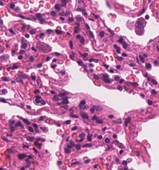
Tumor epithelial tissue: no
Tumor-associated stroma tissue: no
Normal tissue: yes